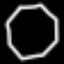
Label: octagon